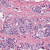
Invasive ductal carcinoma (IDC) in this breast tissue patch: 1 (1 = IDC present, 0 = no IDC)